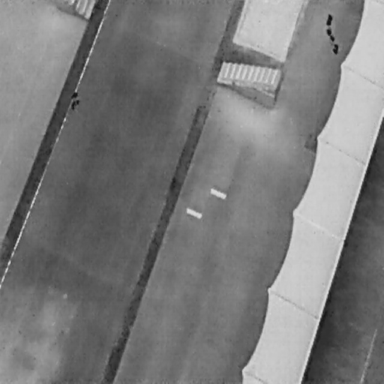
There is a Person in the infrared image.